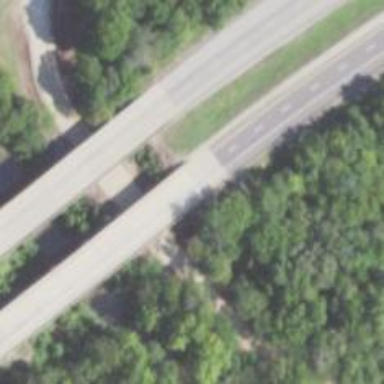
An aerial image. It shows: Beam-structured bridge on motorway.